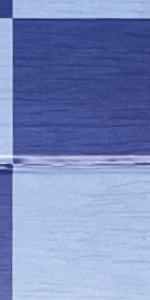
Label: Empty